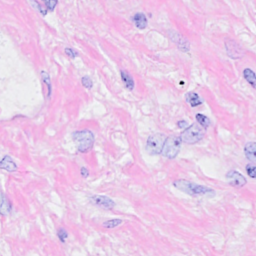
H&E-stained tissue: Breast